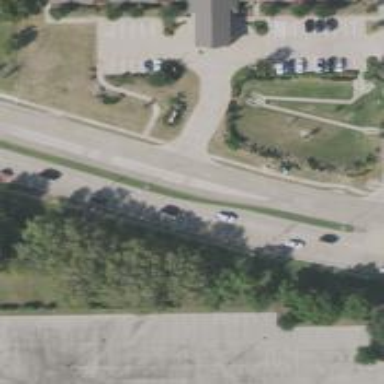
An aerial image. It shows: Unmarked crossing on footway.